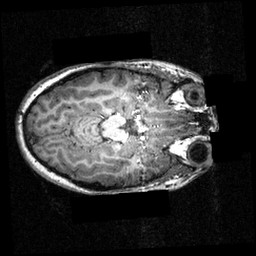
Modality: T1w
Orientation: axial
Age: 12
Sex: female
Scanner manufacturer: siemens
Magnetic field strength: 3.951 T
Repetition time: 1.5 s
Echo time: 0.00335 s